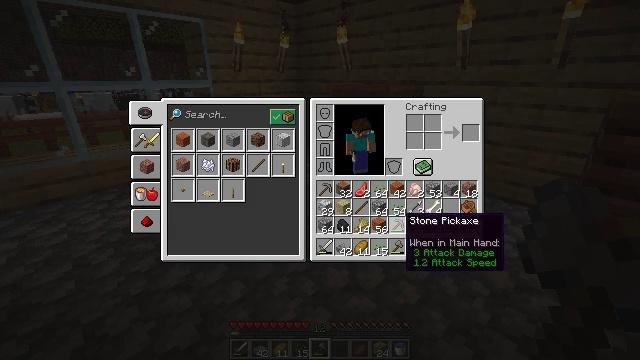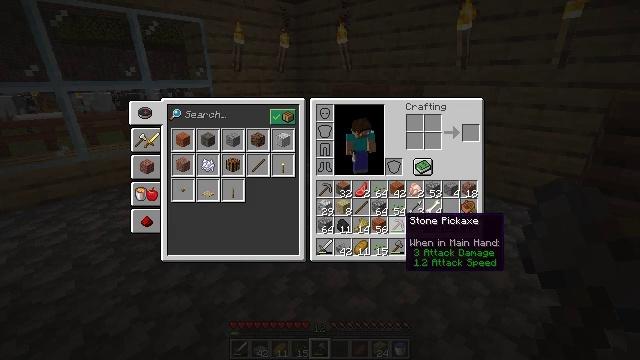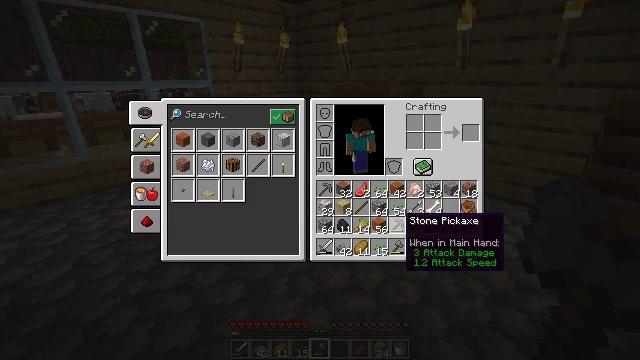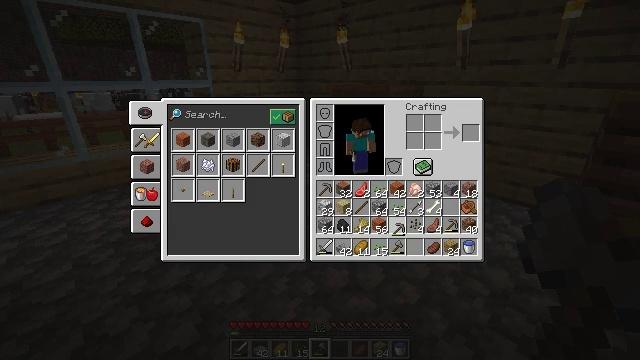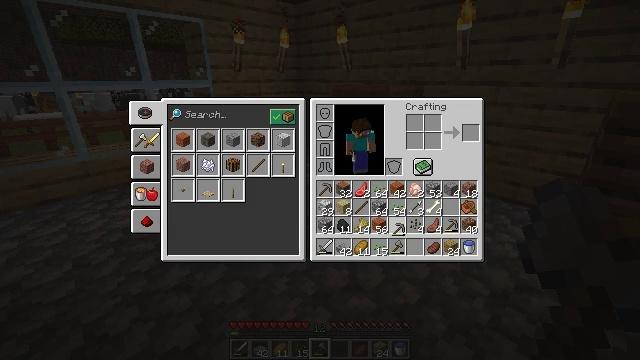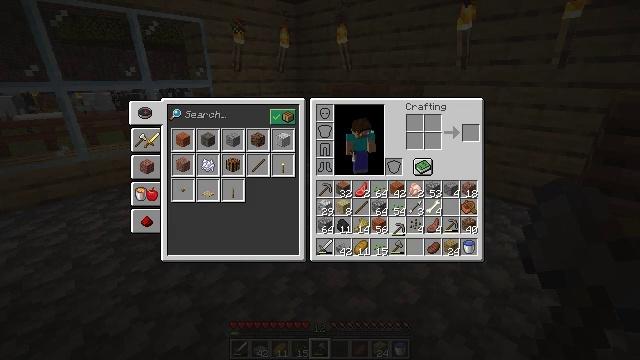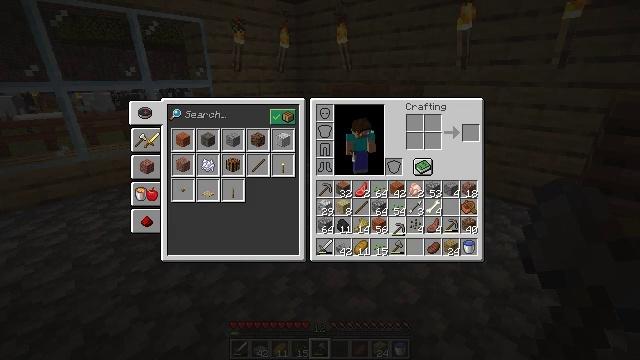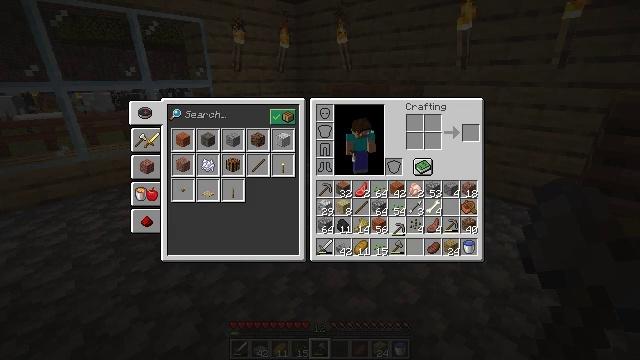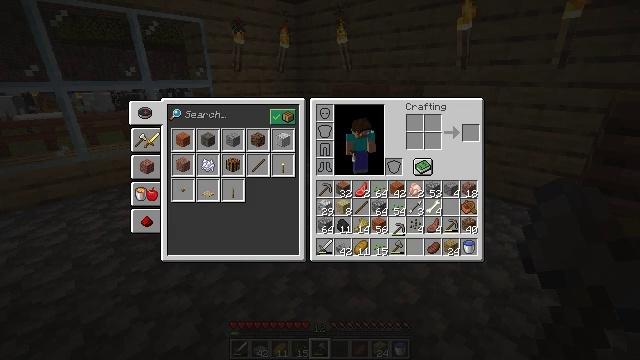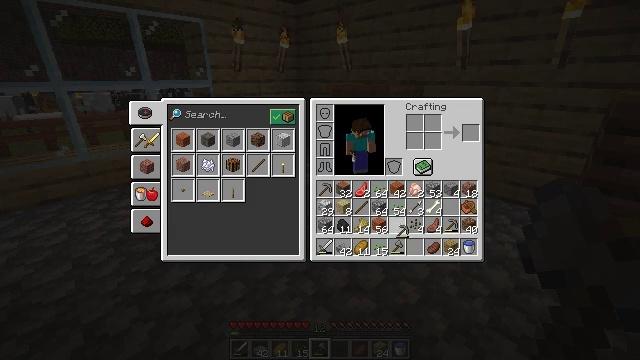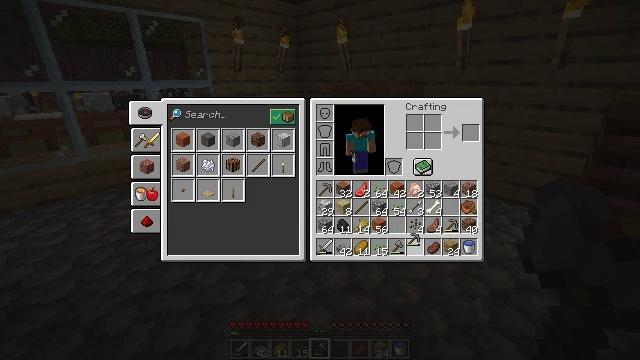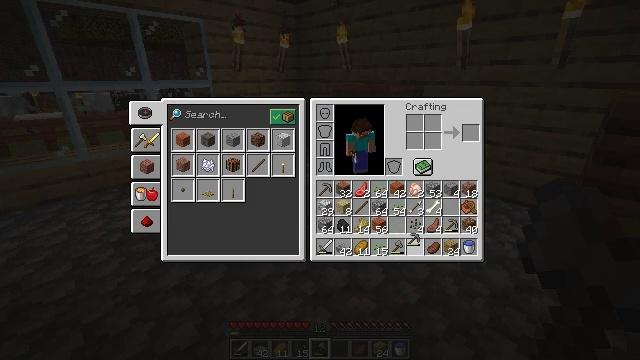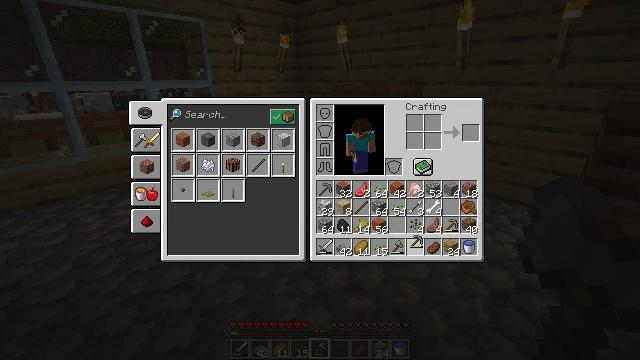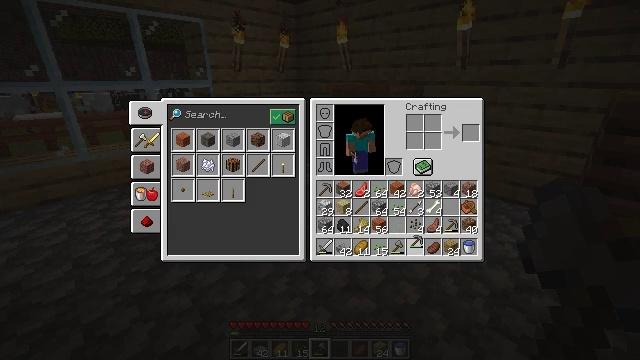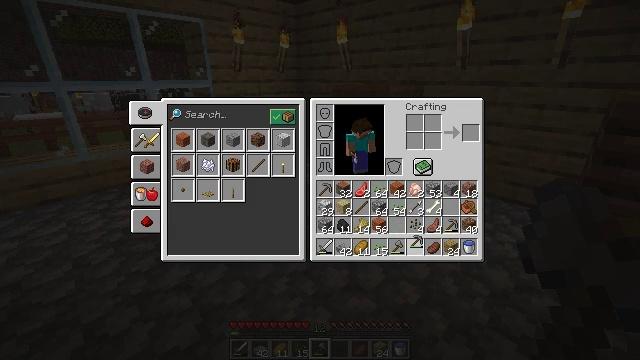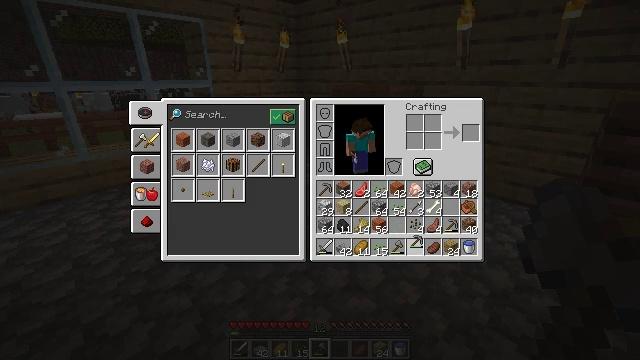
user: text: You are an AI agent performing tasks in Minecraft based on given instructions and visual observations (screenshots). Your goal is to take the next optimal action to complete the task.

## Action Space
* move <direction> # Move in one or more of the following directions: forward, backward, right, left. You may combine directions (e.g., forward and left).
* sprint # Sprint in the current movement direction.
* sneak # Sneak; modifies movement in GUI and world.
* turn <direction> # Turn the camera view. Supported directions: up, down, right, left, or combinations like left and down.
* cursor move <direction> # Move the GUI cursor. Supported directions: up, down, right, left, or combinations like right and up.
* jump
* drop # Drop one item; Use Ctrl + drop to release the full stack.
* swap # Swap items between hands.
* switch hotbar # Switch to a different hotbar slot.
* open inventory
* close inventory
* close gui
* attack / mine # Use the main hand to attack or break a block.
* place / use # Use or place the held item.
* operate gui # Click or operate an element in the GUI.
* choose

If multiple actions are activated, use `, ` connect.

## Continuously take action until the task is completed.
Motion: motion action
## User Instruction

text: Remove the cobblestone slab with a tool.
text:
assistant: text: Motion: no_op
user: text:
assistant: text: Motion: no_op
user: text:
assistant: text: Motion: operate gui
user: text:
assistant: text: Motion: operate gui
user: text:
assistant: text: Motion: operate gui
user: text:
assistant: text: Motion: no_op
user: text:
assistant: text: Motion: no_op
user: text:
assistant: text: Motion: no_op
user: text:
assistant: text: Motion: no_op
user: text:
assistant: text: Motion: cursor move right and down
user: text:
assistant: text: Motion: no_op
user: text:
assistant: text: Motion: no_op
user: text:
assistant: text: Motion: no_op
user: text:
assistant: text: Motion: no_op
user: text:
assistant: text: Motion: no_op
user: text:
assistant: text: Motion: no_op
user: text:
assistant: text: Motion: operate gui
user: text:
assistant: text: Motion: operate gui
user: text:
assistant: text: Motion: operate gui
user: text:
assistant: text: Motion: no_op
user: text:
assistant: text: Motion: no_op
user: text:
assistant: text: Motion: no_op
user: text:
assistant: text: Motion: no_op
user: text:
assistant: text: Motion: no_op
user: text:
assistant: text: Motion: no_op
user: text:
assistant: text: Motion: no_op
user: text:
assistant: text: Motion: no_op
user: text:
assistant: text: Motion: no_op
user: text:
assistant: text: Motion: no_op
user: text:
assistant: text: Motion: no_op